Chest X-ray. View position: AP
Patient age: 54
Patient sex: M
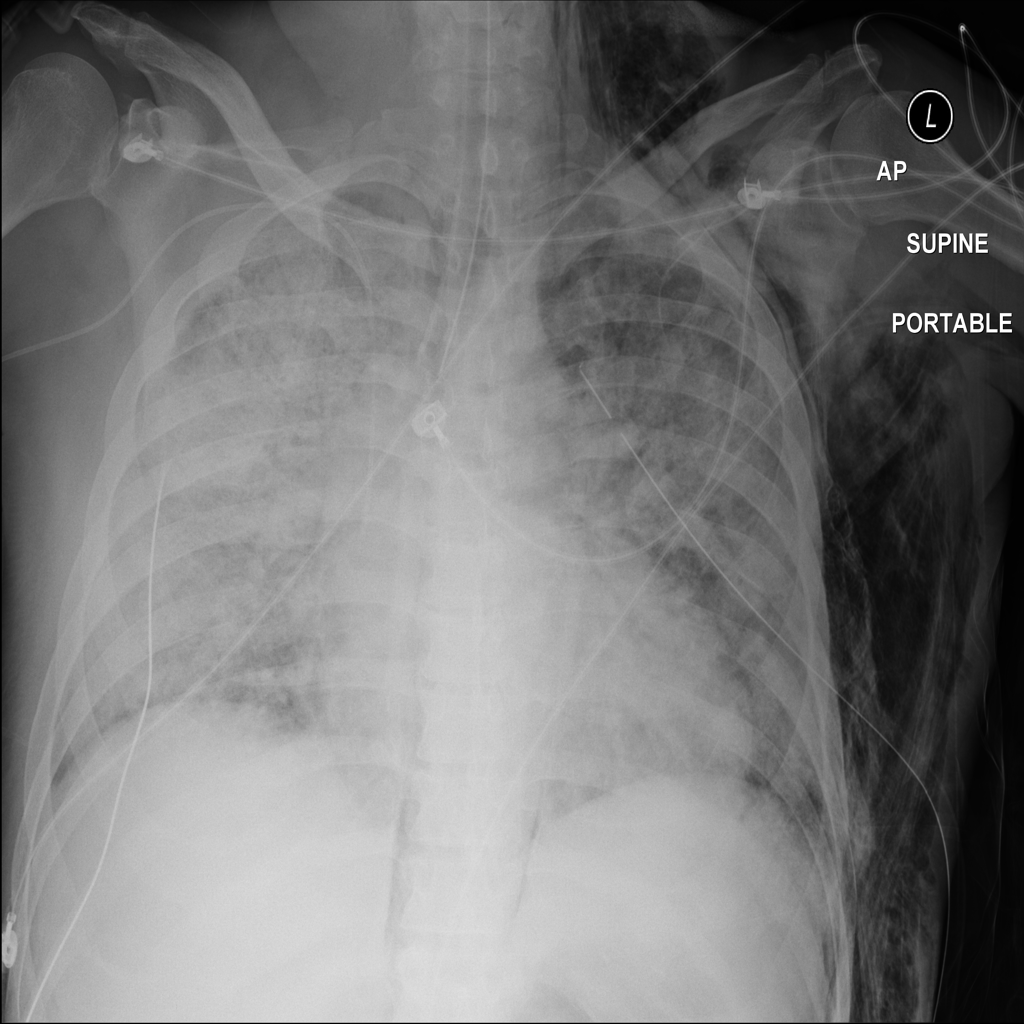
Finding: Pneumothorax